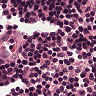
Metastatic tissue present: no